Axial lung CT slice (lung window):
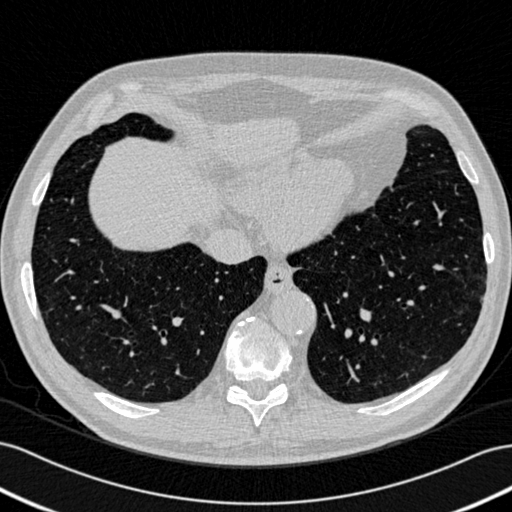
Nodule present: no